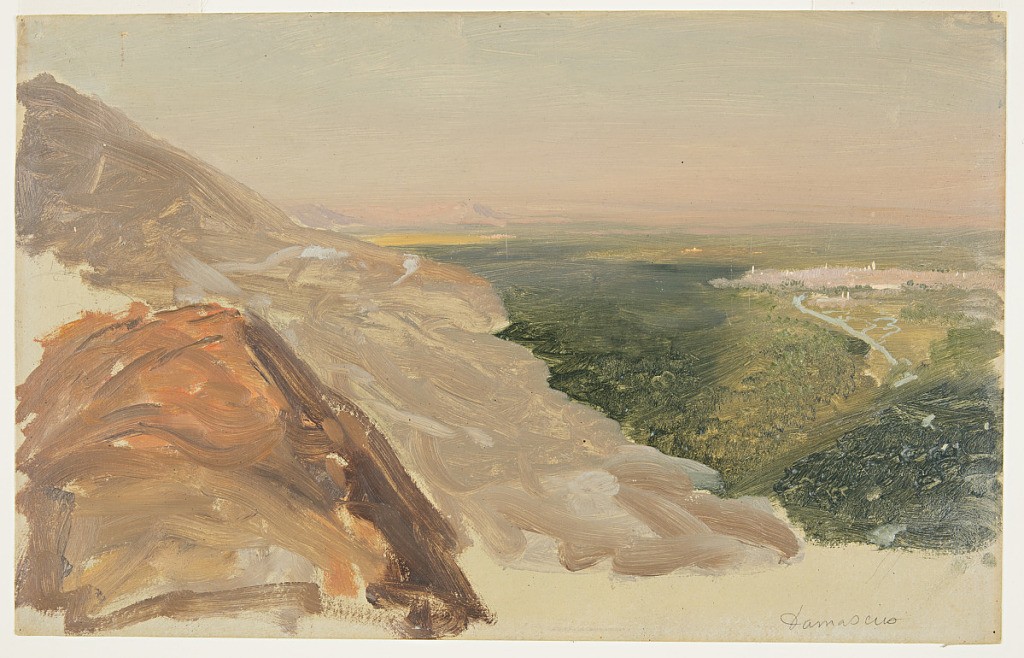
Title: Damascus, View from the Mountains
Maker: Frederic Edwin Church, American, 1826–1900
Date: May 1868
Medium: Oil and graphite on paperboard
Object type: Drawing
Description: Landscape study showing a view of Damascus, Syria, and its surrounding environs from the eastern foothills of the Anti-Lebanon Mountains. In the foreground at left, the rocky, rocky slopes of nearby hills descend to a lush green valley in the middle distance at center and right, where the city of Damascus is situated. At right, a winding river snakes toward the city, which is largely indistinct but punctuated with white towers. Beyond, the green valley floor extends to the background, where barren mountains fade into a haze.